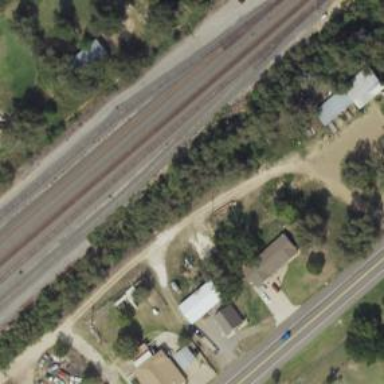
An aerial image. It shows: Railway siding with rails.